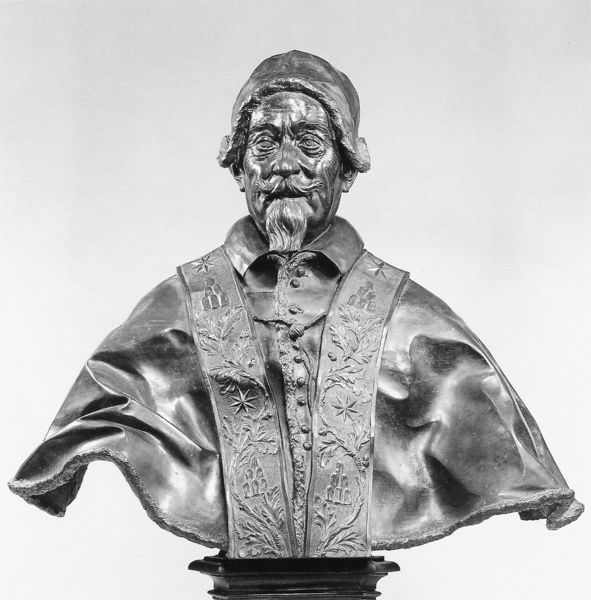
Titel: Büste des Alexander VII.
Künstler: Melchiorre Cafà
Institution: New York, The Metropolitan Museum of  Art
Schlagwörter: blätter, mann, umhang, weiß, menschen, mund, nase, schwarz, haube, ornament, bart, kappe, mütze, augen, falten, kragen, sockel, porträt, geistlicher, haare, ohren, skulptur, statue, papst, büste, verzierung, robe, bronze, faltenwurf, plastik, knöpfe, oberkörper, stola, foto, messing, stern, sterne, kardinal, spitzbart, pfarrer, priester, heilige, oberlippenbart, guss, bernini, heilger, bienenkörbe, mann des glaubens